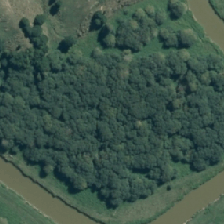
Land cover: deciduous_hardwood